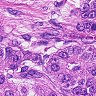
Metastatic tissue present: yes